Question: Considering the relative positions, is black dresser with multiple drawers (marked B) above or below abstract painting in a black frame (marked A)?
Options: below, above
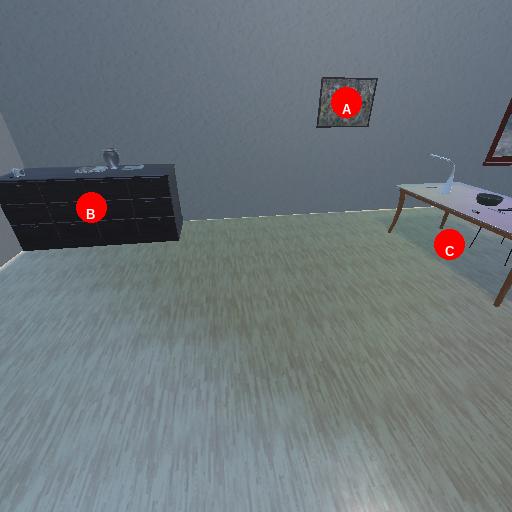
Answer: below